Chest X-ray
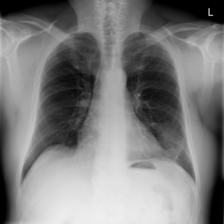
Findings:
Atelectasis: negative
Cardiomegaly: negative
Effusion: negative
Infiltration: negative
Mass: negative
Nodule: negative
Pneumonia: negative
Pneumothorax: negative
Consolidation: negative
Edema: negative
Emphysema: negative
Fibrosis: negative
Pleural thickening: negative
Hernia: negative